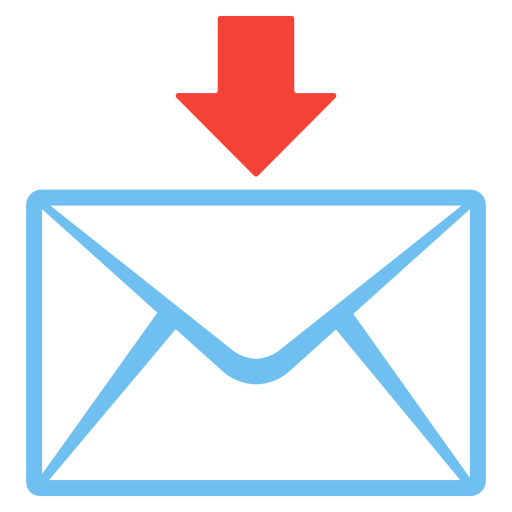
Emoji: 📩